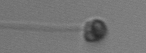
Label: flagellate